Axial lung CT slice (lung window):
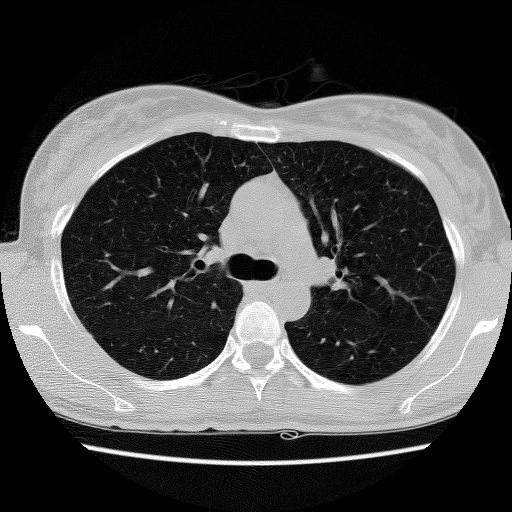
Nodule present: no